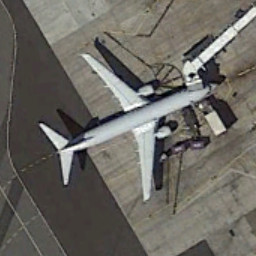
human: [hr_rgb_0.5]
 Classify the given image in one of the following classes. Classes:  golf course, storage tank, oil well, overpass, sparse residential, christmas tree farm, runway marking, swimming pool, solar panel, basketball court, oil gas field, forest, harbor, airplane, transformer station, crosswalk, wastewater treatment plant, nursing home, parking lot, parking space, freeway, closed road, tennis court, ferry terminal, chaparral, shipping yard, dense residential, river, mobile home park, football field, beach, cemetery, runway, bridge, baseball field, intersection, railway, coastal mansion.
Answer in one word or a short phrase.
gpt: airplane